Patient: sex F, age 68
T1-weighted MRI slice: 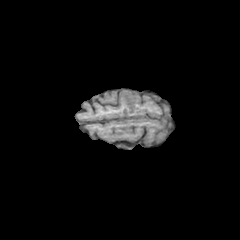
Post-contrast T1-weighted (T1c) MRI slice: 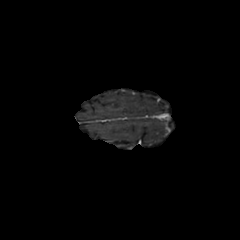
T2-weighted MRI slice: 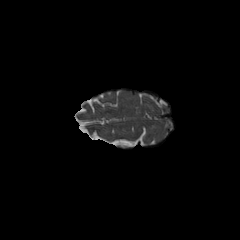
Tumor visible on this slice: no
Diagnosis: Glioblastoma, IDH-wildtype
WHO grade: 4